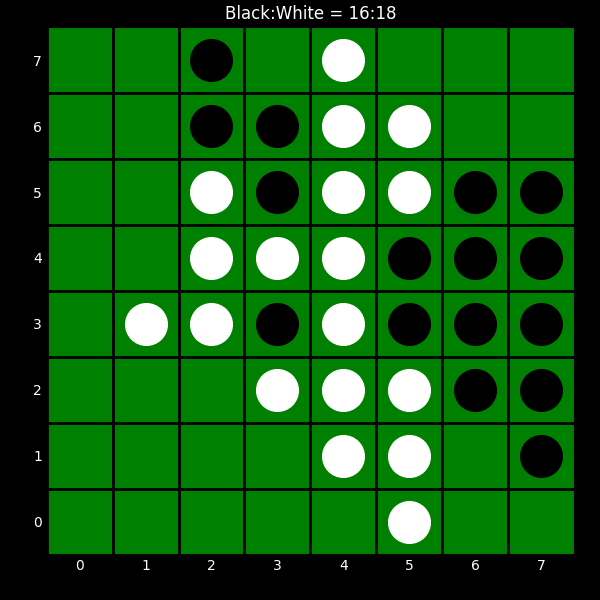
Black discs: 16
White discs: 18